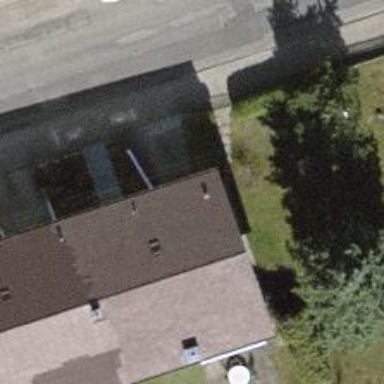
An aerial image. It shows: Building with ridge on the roof.